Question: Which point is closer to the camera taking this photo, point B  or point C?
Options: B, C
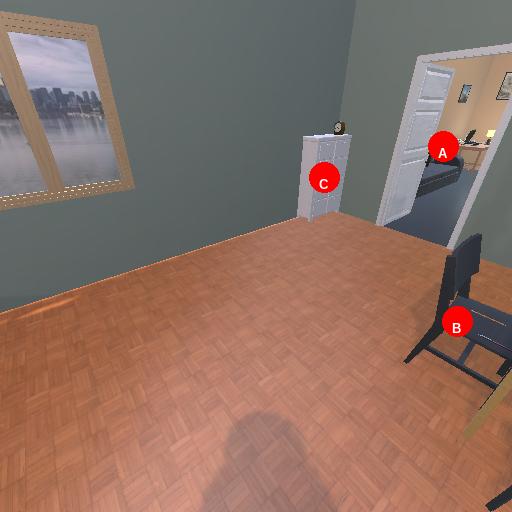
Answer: B